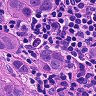
Metastatic tissue present: yes